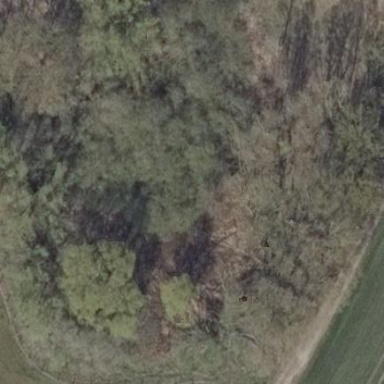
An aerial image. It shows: Forest area.